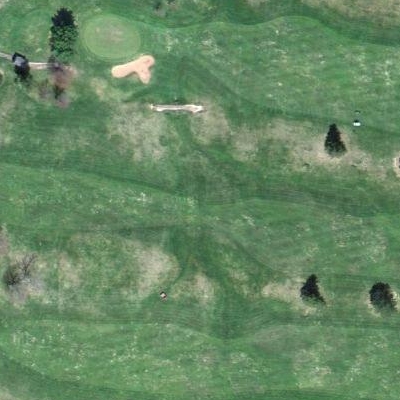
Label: aGrass